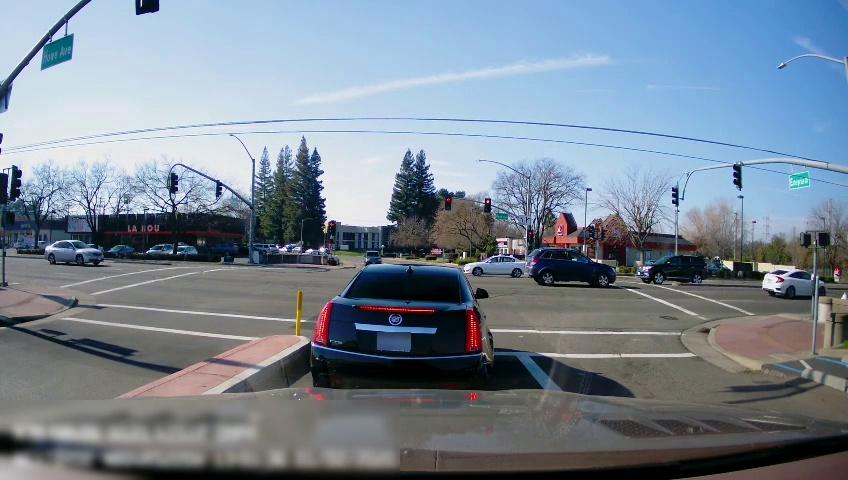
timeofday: Day
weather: Sunny
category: Drivable Space
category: Vehicles | SUV
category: Vehicles | Car
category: Vehicles | SUV
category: Vehicles | Car
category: Vehicles | SUV
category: Vehicles | Car
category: Vehicles | Car
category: Vehicles | Car
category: Vehicles | Car
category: Vehicles | Car
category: Vehicles | Car
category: Lanes | Opposite Lane
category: Lanes | Current Lane
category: Traffic | Lights
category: Traffic | Signs
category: Traffic | Lights
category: Traffic | Lights
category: Traffic | Lights
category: Traffic | Lights
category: Traffic | Lights
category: Traffic | Lights
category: Traffic | Lights
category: Traffic | Lights
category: Traffic | Signs
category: Traffic | Lights
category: Traffic | Lights
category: Traffic | Lights
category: Traffic | Lights
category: Traffic | Lights
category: Traffic | Signs
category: Traffic | Lights
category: Traffic | Lights
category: Traffic | Lights